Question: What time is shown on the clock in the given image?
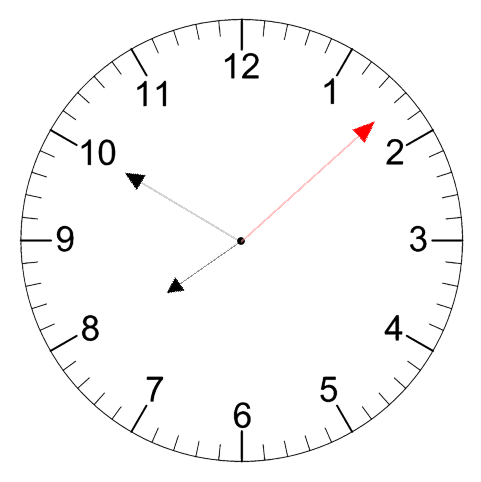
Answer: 07:50:08